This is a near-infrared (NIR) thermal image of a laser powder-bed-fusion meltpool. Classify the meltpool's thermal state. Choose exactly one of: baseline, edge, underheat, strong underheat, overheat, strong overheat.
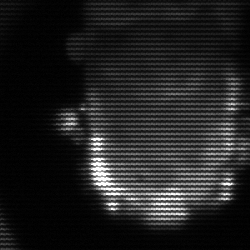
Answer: baseline